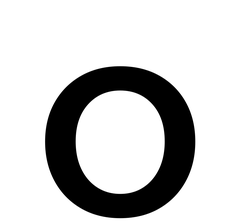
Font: InstrumentSans_Medium